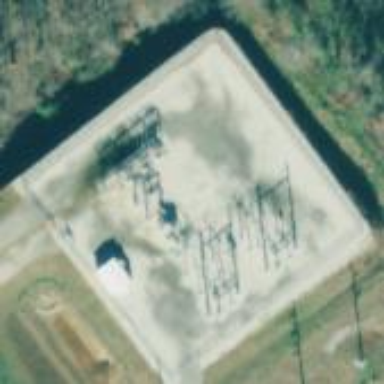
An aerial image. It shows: Distribution power substation secured by fence.